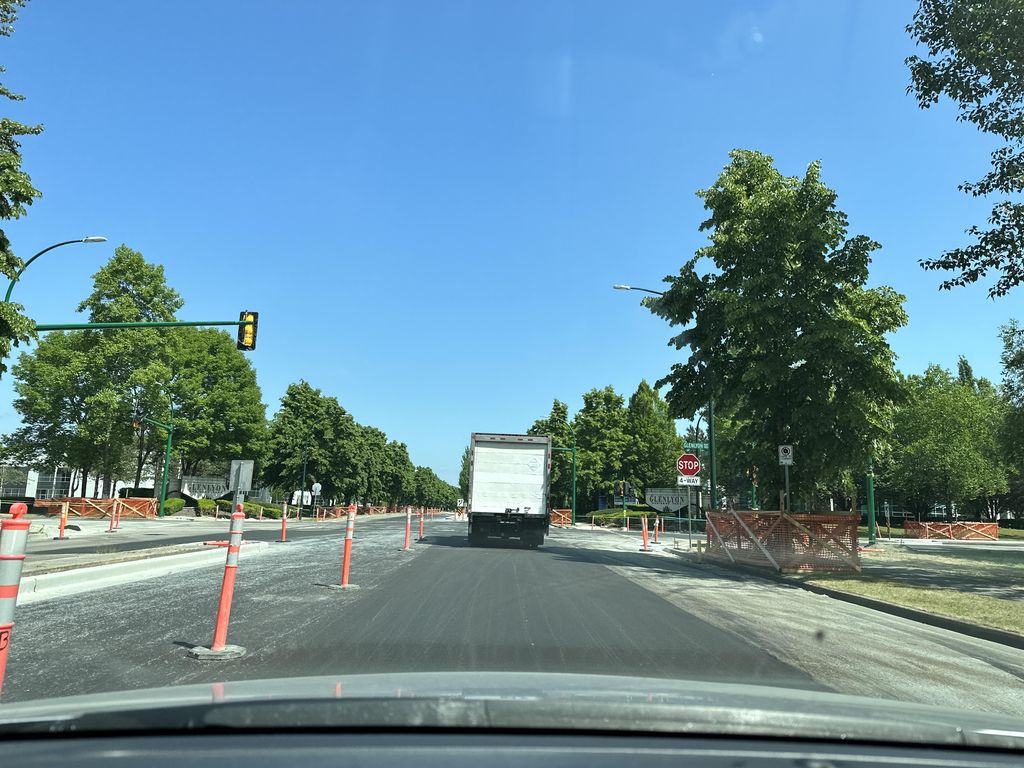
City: vancouver